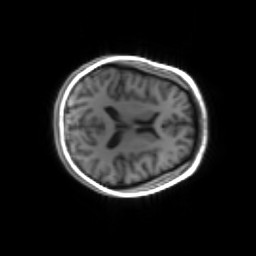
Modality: inplaneT1
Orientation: axial
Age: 26
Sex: female
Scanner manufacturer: siemens
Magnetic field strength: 3 T
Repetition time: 1.2 s
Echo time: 0.00251 s